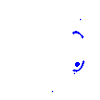
Particle: electron